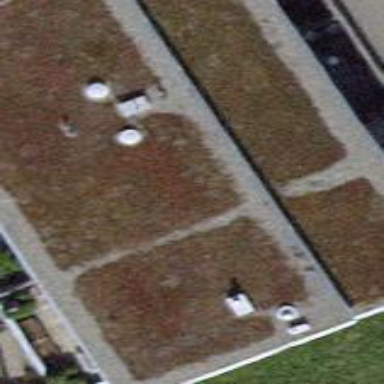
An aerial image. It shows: White apartments with flat grass-covered roofs.